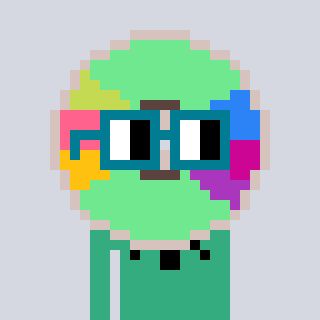
a pixel art character with square dark green glasses, a cd-shaped head and a teal-colored body on a cool background